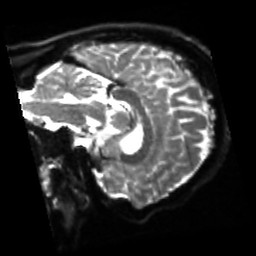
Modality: sbref
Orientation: sagittal
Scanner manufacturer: siemens
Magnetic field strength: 3 T
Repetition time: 4 s
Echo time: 0.0594 s